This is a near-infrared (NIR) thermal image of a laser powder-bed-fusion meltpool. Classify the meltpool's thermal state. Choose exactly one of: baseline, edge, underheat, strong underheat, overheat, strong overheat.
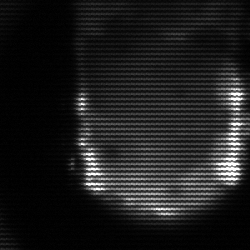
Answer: baseline